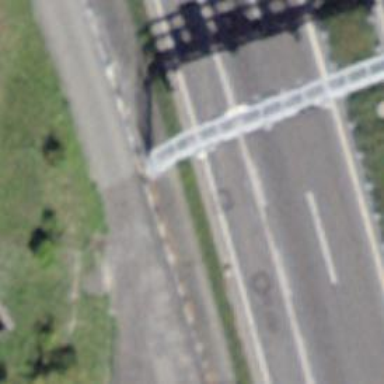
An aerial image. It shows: Gantry structure.